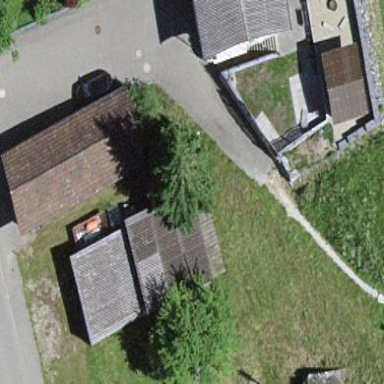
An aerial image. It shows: Garage.